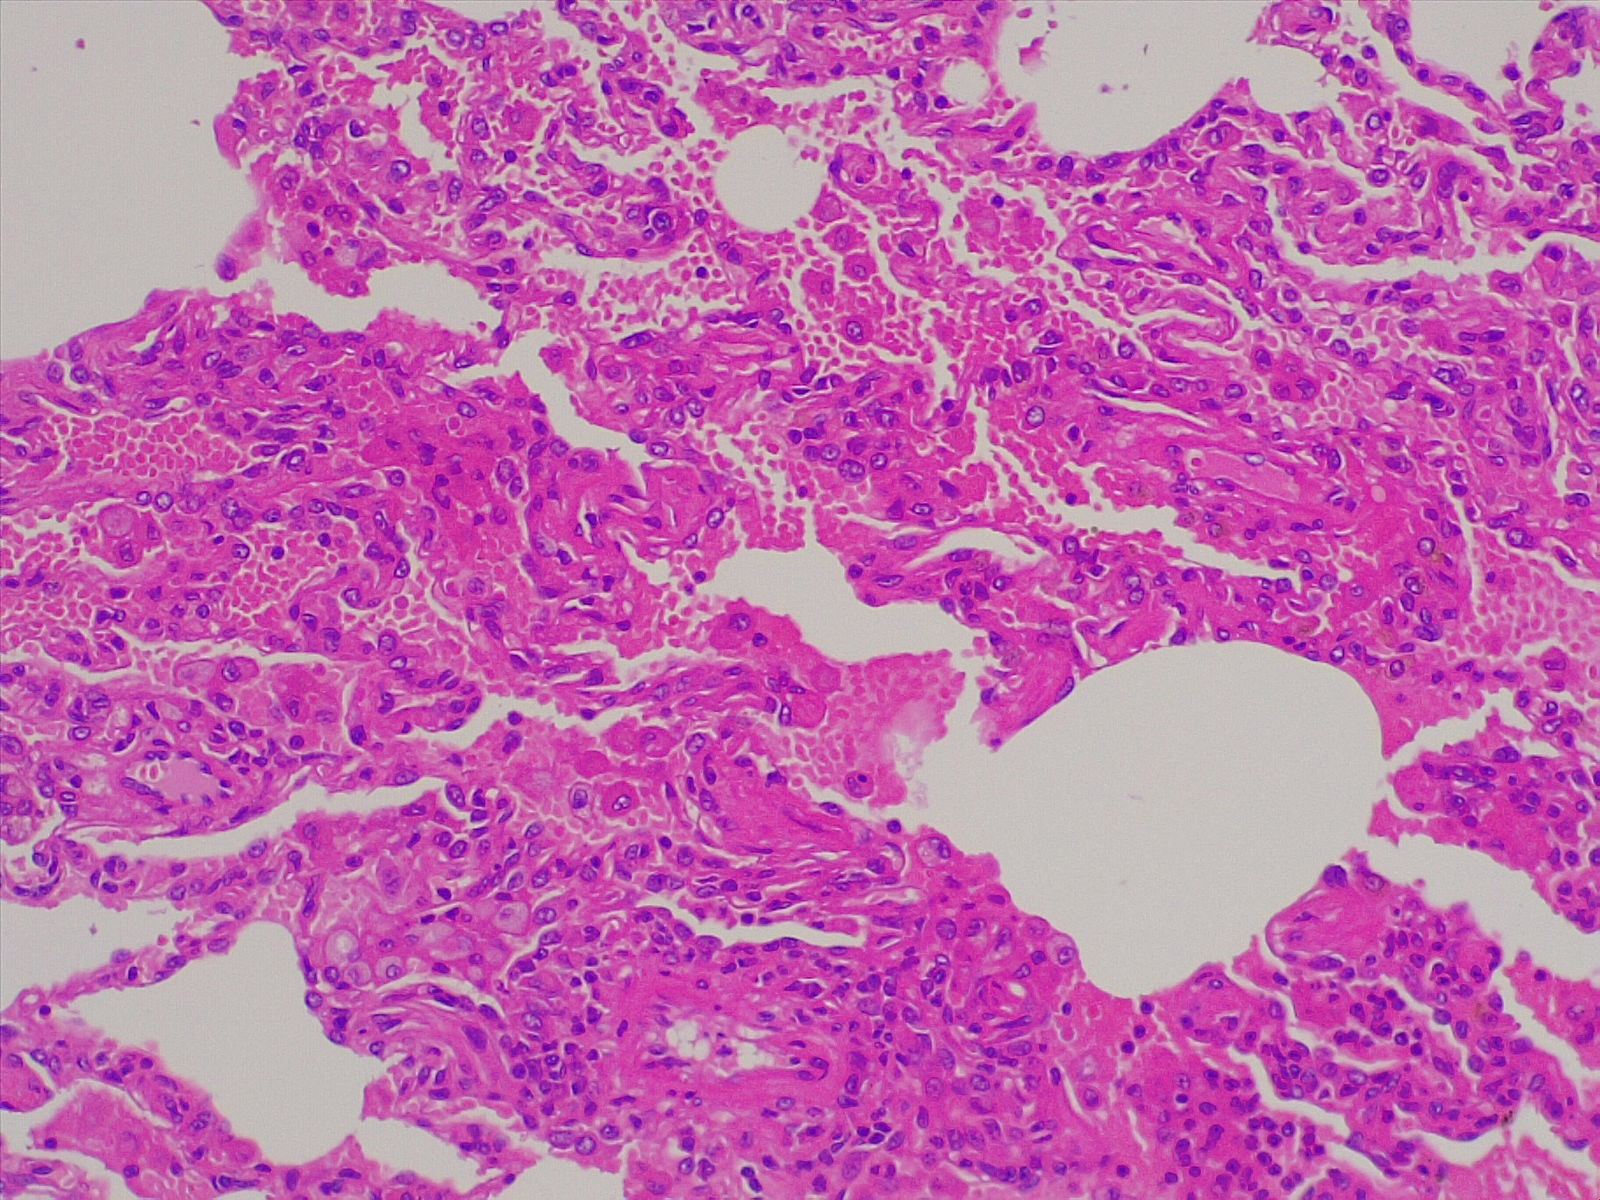
Label: normal lung tissue